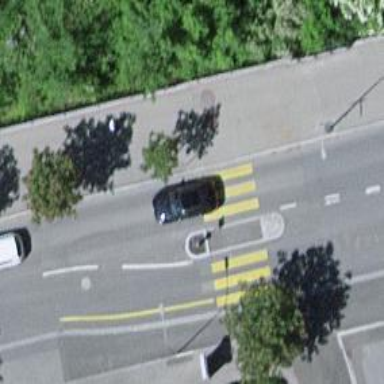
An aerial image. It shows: Uncontrolled crossing with pedestrian island.